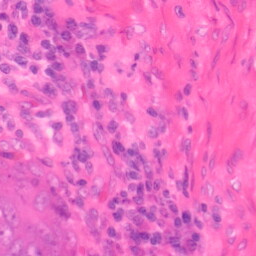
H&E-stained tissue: Colon